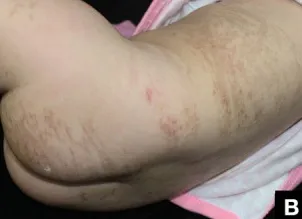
(A, B) Patient at 4 months of age with inflammatory blisters with Blaschko's lines on the extremities.
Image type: medical_photograph (skin_photograph)